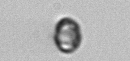
Label: Dinophyceae